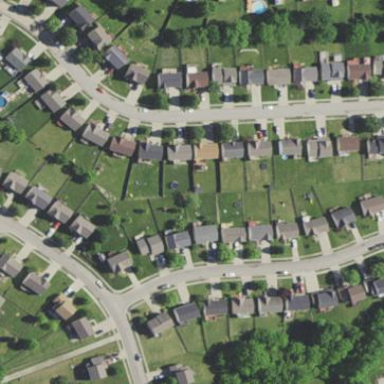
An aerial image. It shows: Sidewalk.